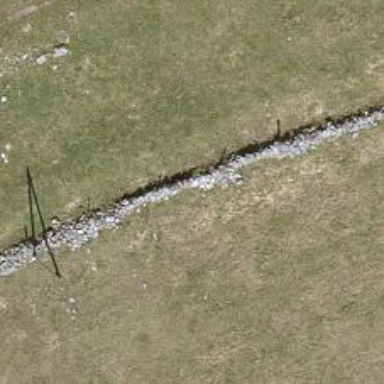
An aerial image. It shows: Wall barrier.